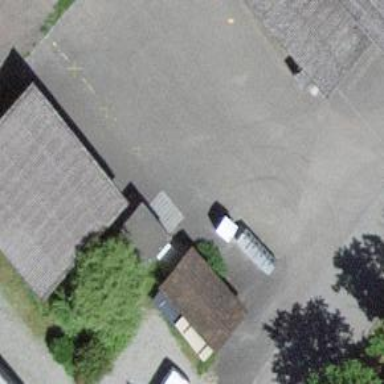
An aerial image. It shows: Distribution transformer housed in street cabinet.